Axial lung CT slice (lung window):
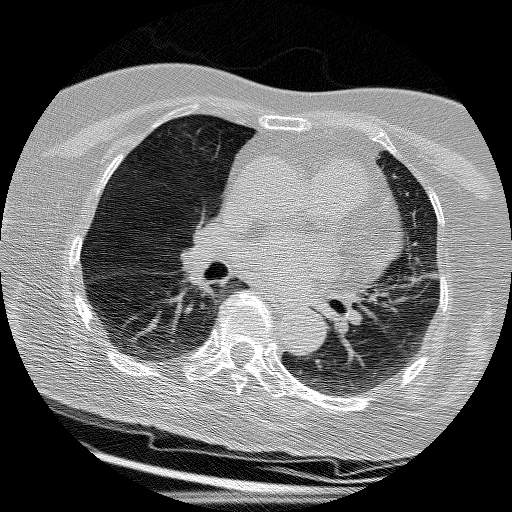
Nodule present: no